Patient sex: M
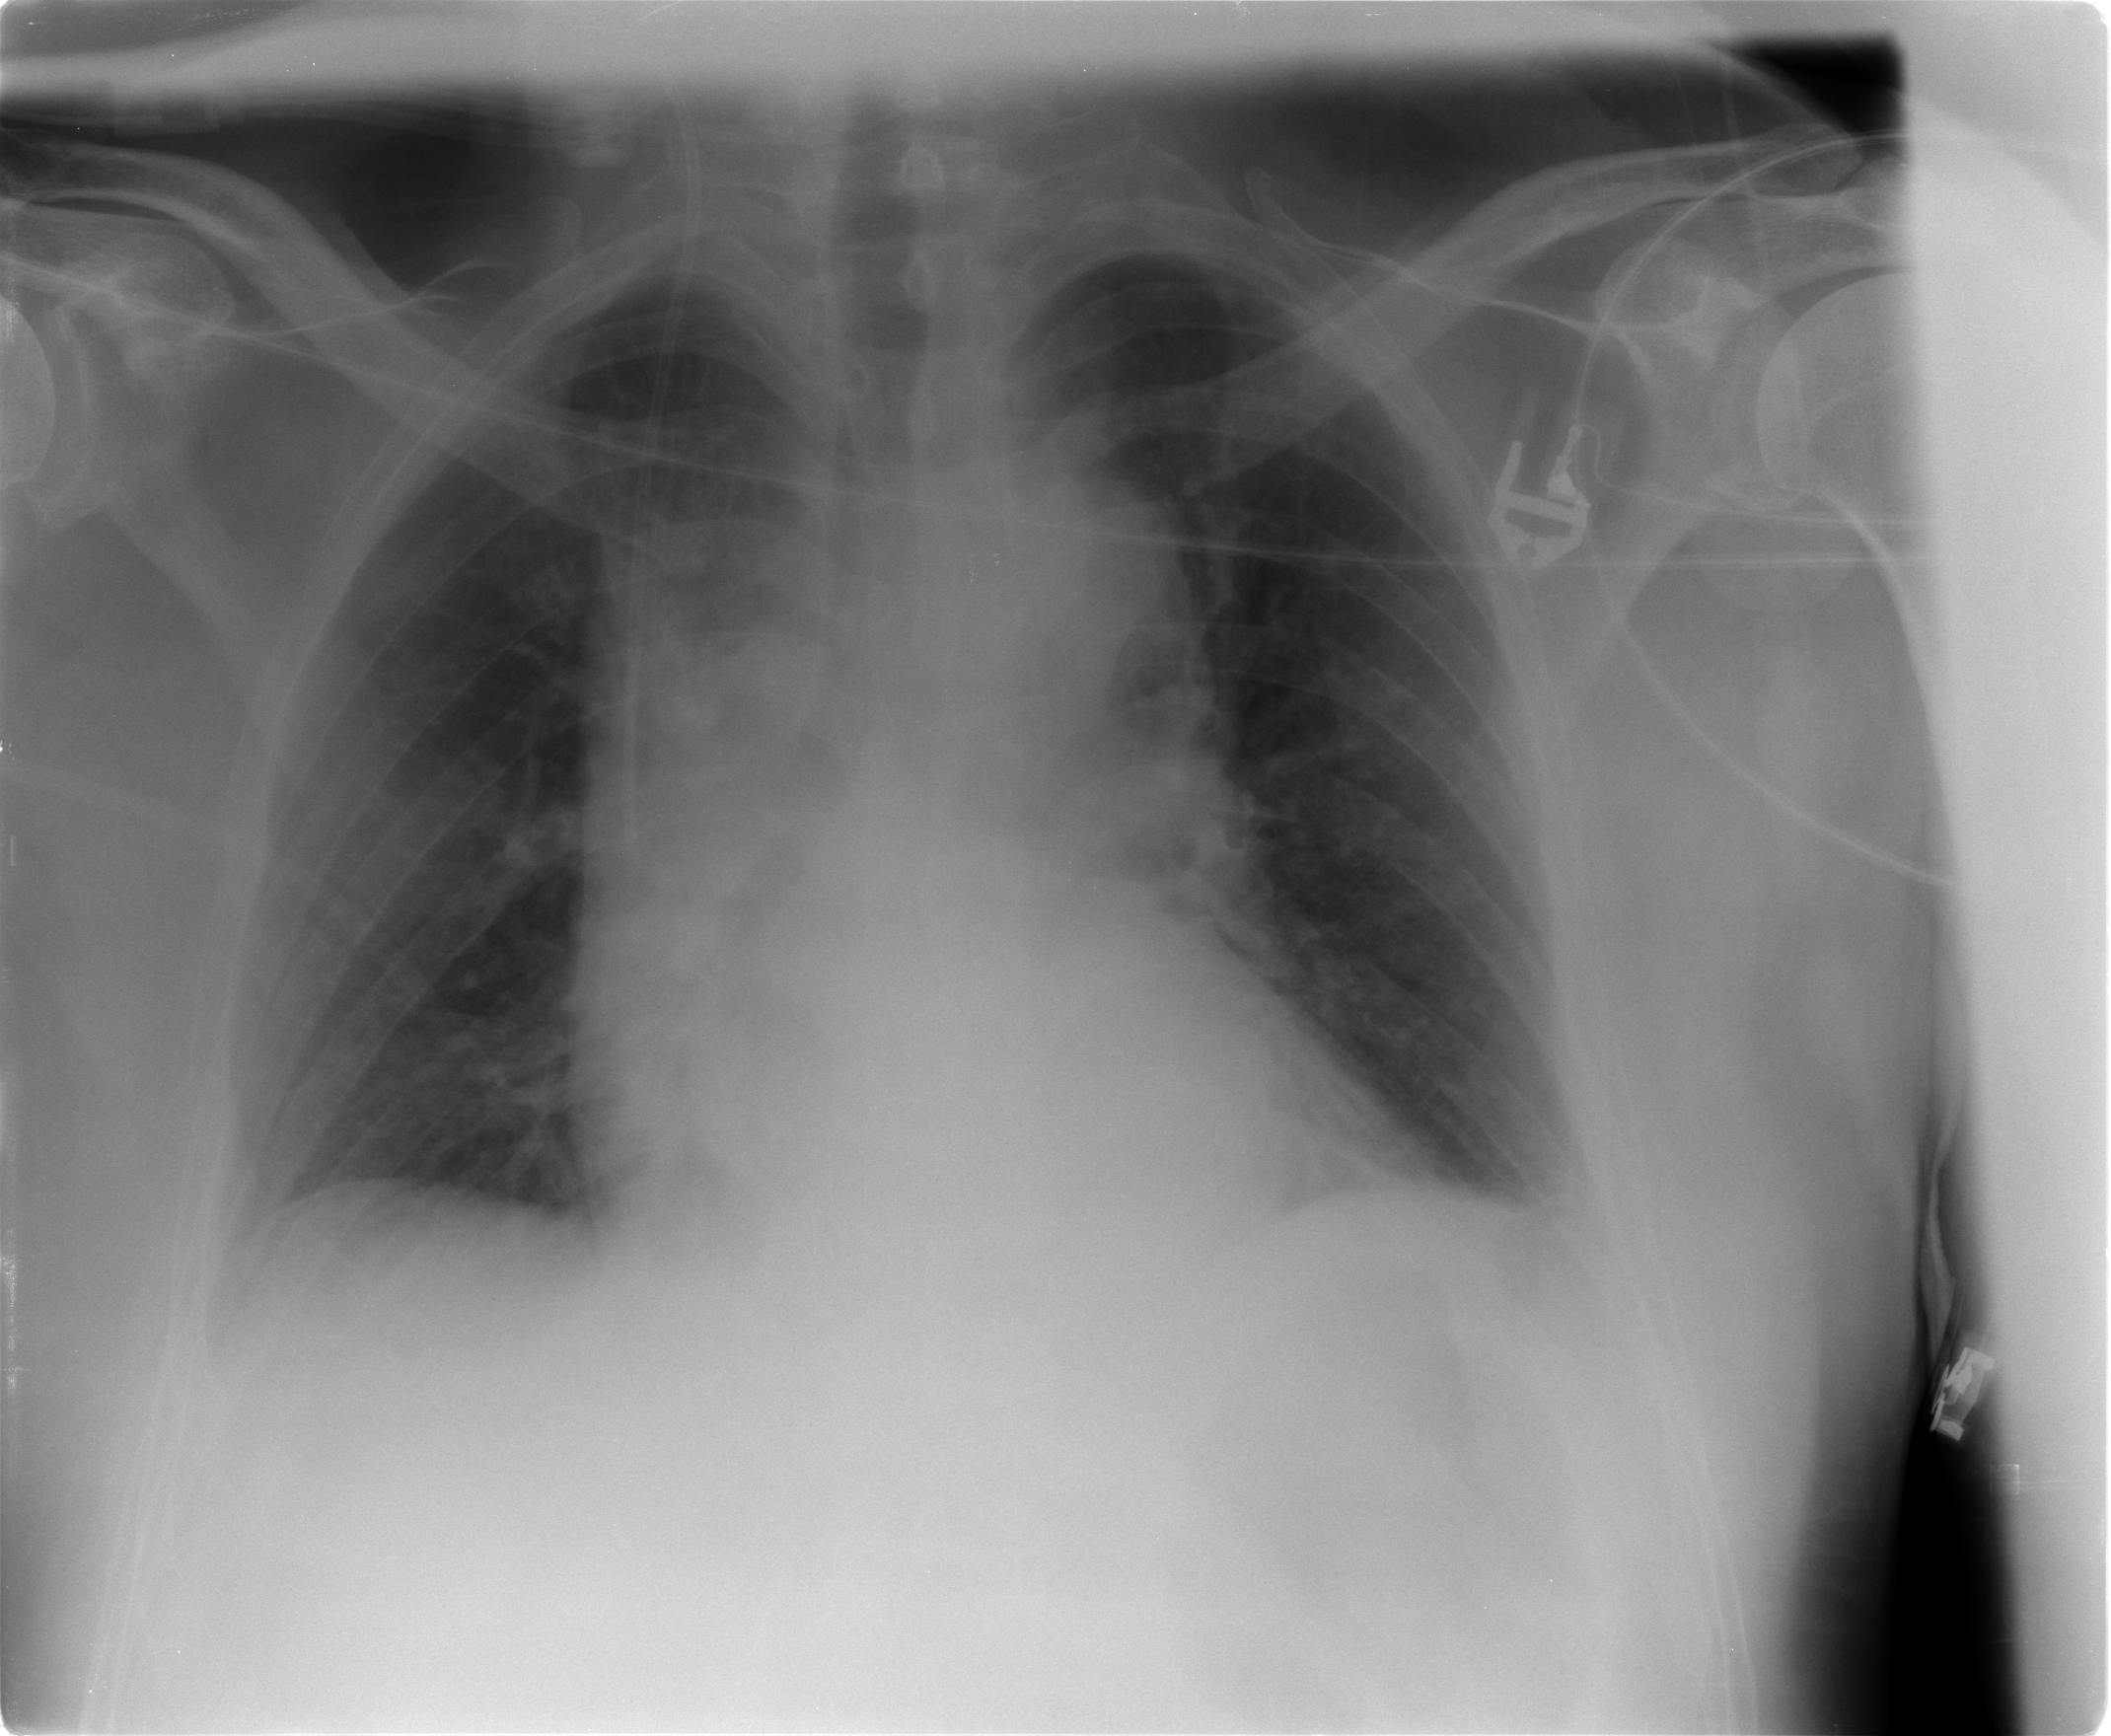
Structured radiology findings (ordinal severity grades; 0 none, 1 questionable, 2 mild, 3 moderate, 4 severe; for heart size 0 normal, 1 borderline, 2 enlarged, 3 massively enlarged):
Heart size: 1
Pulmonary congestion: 1
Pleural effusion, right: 0
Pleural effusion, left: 2
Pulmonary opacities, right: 0
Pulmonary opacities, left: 0
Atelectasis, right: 1
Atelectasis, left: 1